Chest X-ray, PA view. Patient: 22 years old, sex M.
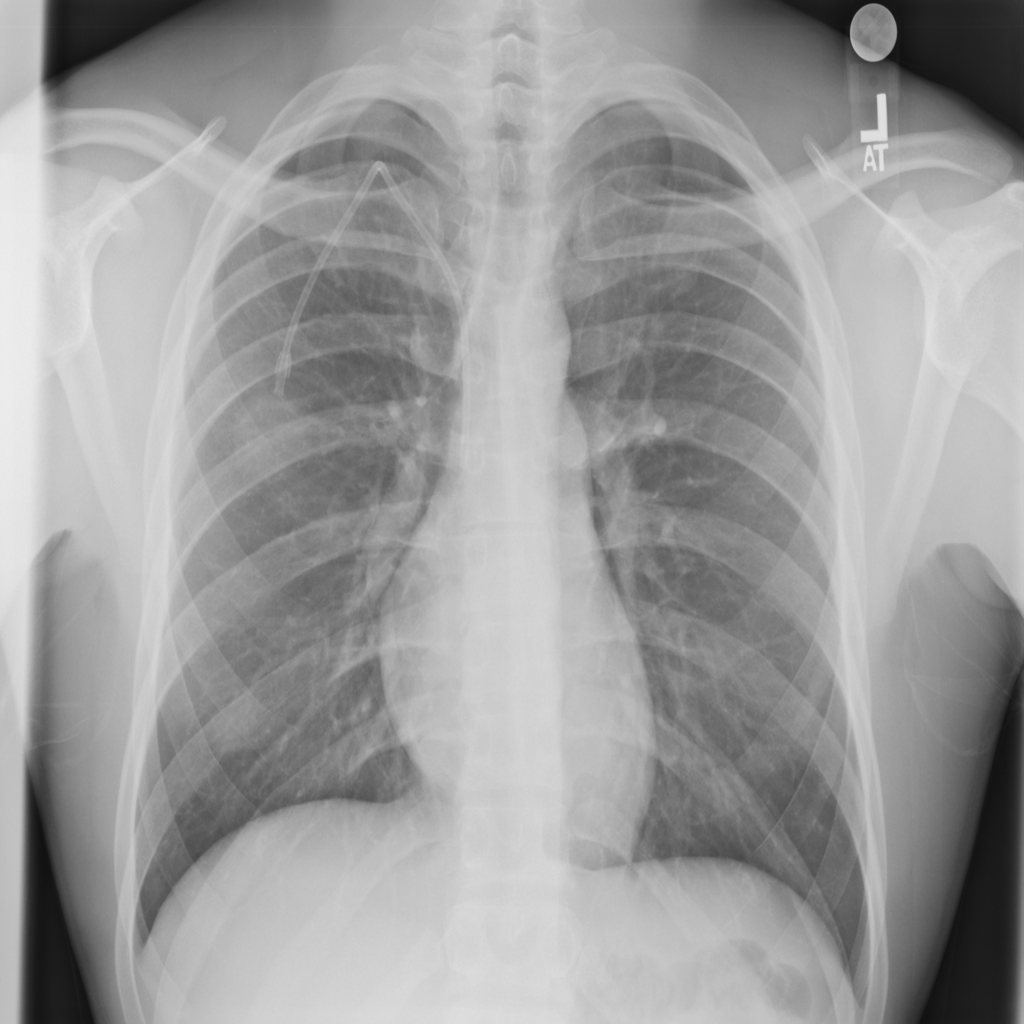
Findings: No Finding